Question:
I'm trying to change the default Run keyboard shortcut to R. - Because I dont want to reach for the trackpad everytime and my fingers are not long enough to do |F10 at once. What's the difference between 'Run' and 'Run...'?
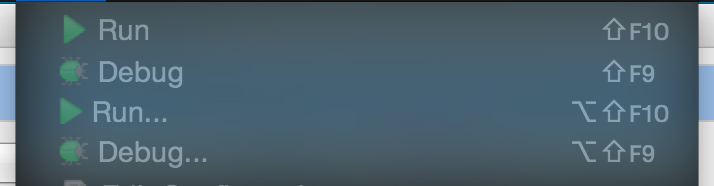
Answer: '...' is used in menus to indicate that it will lead to a dialog box.